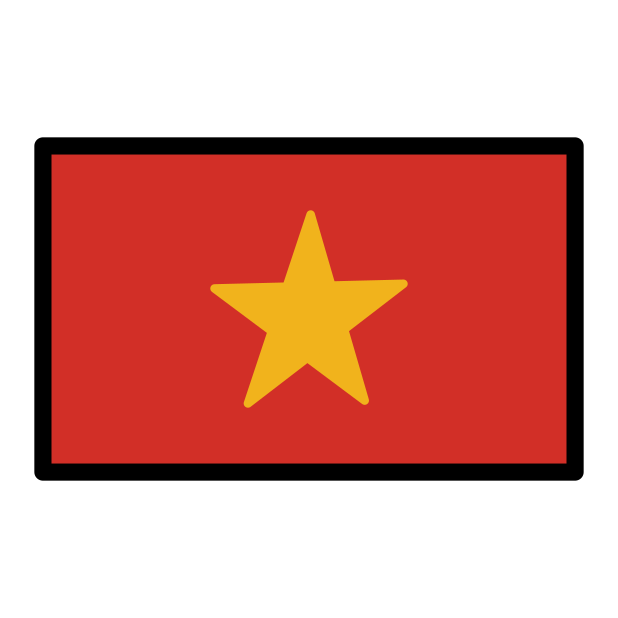
flag: Vietnam